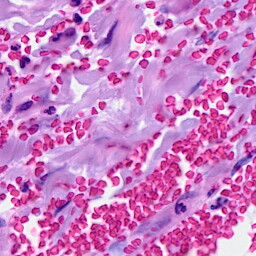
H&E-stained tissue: Breast